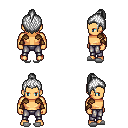
a pixel art fantasy rpg character, male body template, human, tanned skin, leather shoulder armor, metal pants, white short topknot hairstyle, leather bracers, white slippers, four views (front, back, left, right), 2x2 character sprite sheet, small pixel art, hard edges, no anti-aliasing